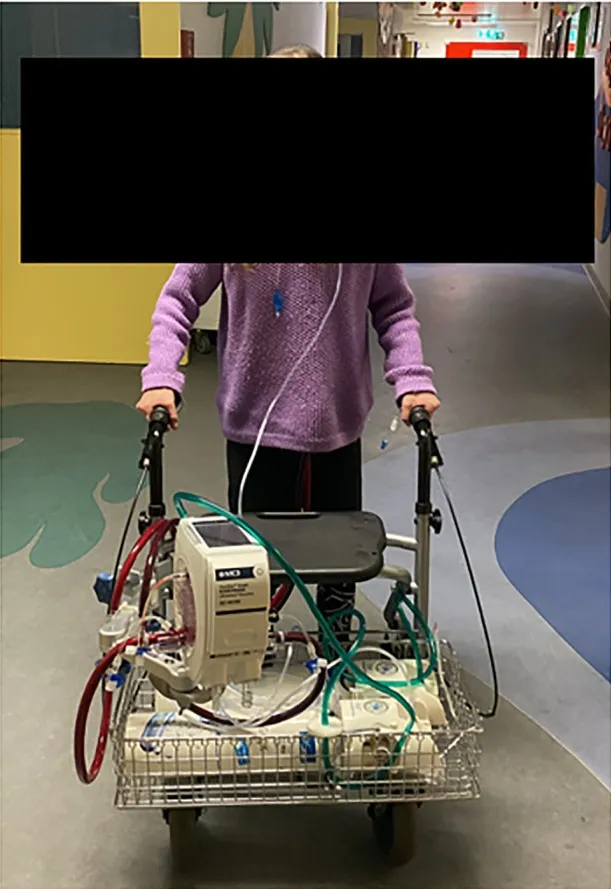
Physical therapy while on PLAD.
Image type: radiology (x_ray)